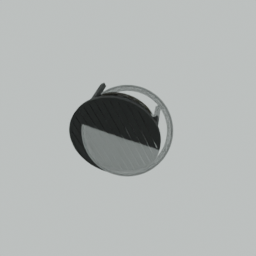
Label: furniture